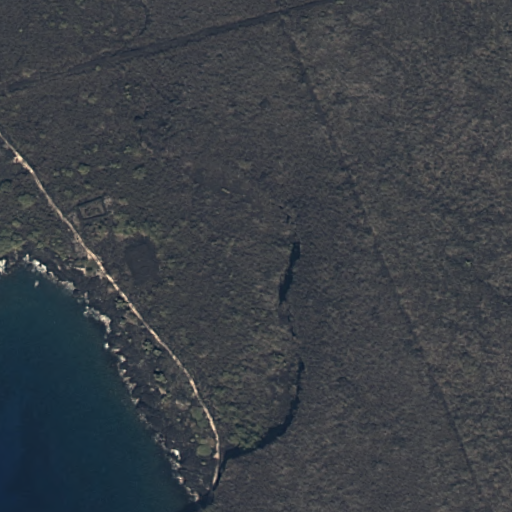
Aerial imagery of cliff(s) in Hawaii named Pali Alahaka containing only unknown